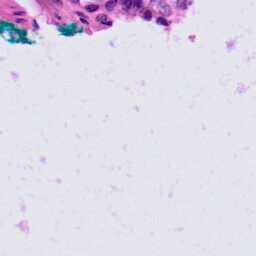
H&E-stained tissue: Prostate